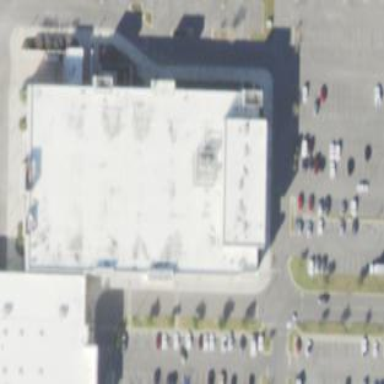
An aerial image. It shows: Department store building.